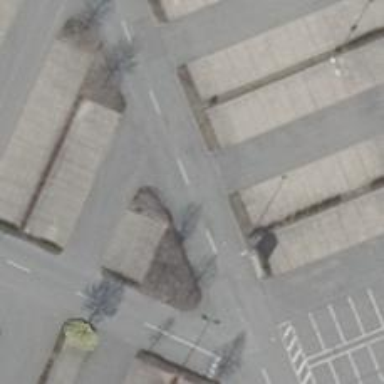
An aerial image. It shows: Asphalt parking aisle road.